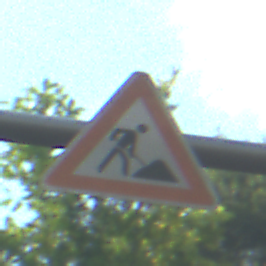
Verkehrszeichen: Arbeitsstelle
Umgebung: Outdoor, Urban
Tageszeit: MorningAfternoon
Wetter: PartlyCloudy
Licht: Natural
Jahreszeit: NotSpecified
Kontrast: LowContrast